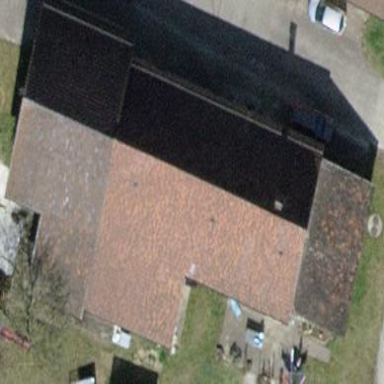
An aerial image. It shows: Gabled roof farm building.